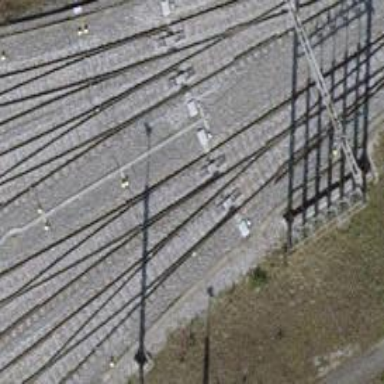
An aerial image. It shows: Railway switch.